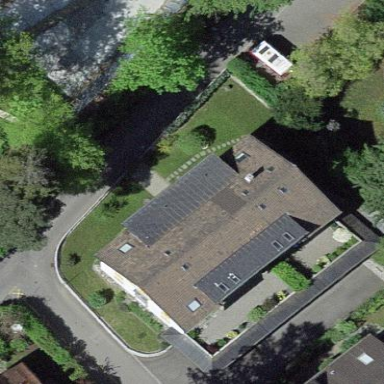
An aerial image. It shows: Residential building.